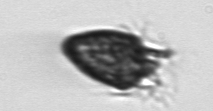
Label: Strombidium_tintinnodes